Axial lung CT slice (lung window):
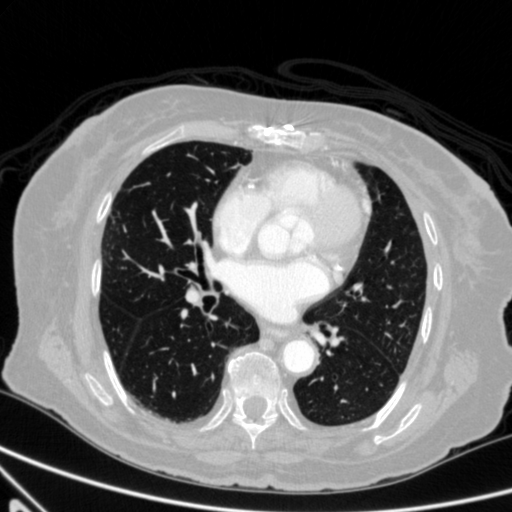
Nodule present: no